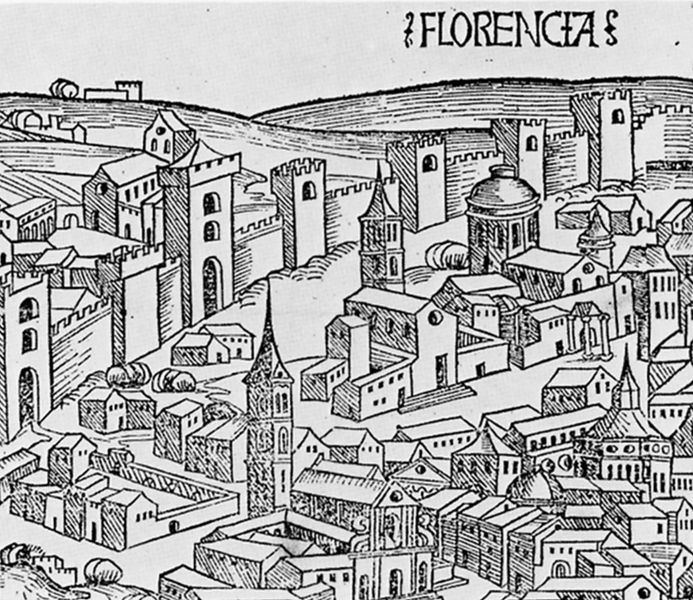
Titel: Florenz, Stadtansicht von Wohlgemuth (Ausschnitt)
Standort: Florenz (EU - I - Toskana)
Institution: Florenz, Kunsthistorisches Institut
Schlagwörter: kirchturm, landschaft, stadt, zeichnung, haus, felder, häuser, hügel, kirche, turm, ansicht, treppe, kirchen, straßen, burg, türme, dom, karte, mittelalter, siena, florenz, stadtmauer, stadtplan, stra?e, heuser, 4 kirchen, florenzia